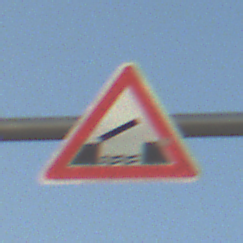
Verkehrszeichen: BeweglicheBruecke
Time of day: SunriseSunset
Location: Outdoor (Special)
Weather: Clear
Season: NotSpecified
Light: Natural